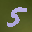
Label: 5